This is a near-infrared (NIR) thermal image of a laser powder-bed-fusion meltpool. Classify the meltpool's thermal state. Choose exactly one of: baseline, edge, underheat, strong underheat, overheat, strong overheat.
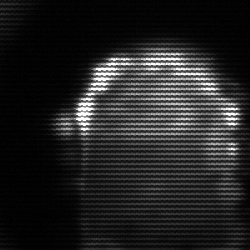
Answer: baseline